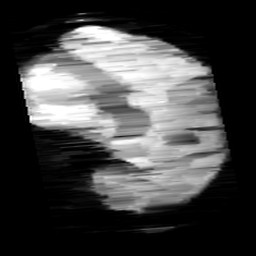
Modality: minIP
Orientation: sagittal
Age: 13
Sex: female
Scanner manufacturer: siemens
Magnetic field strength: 3 T
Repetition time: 0.027 s
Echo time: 0.02 s